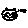
Label: cat